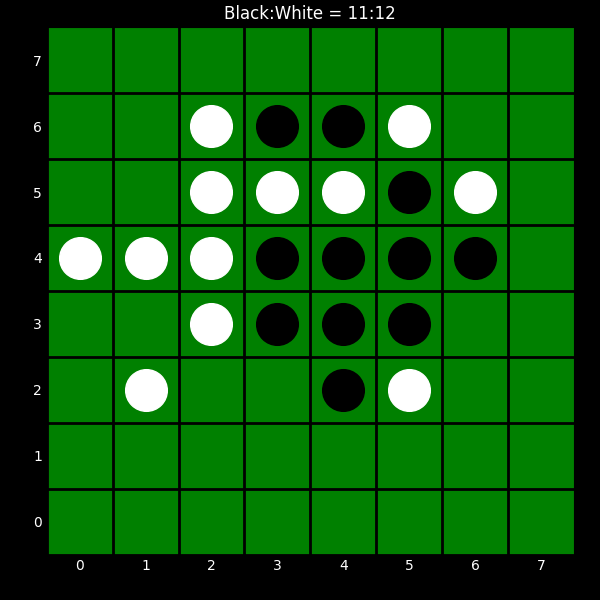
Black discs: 11
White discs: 12